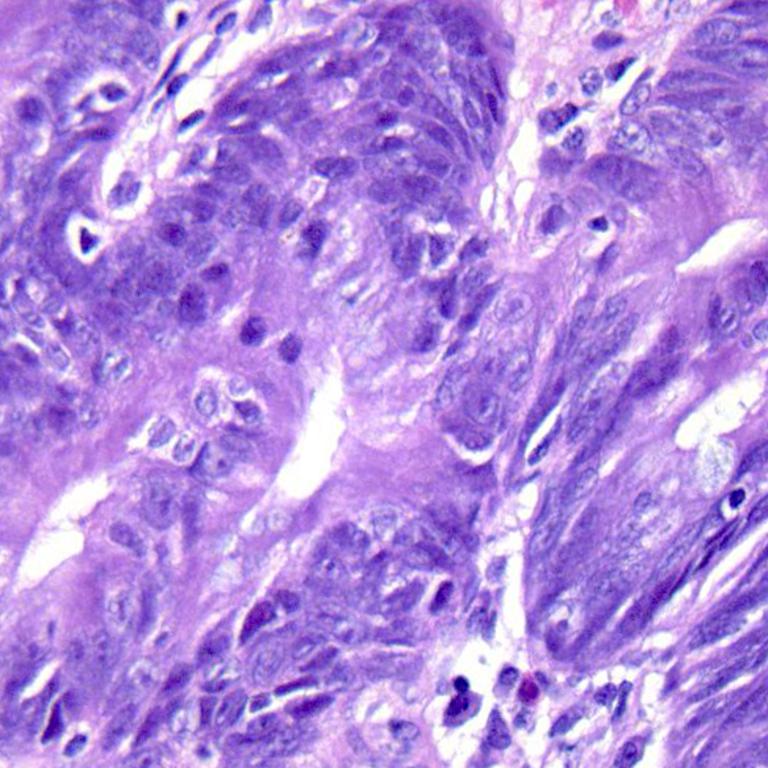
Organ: colon
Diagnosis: adenocarcinomas